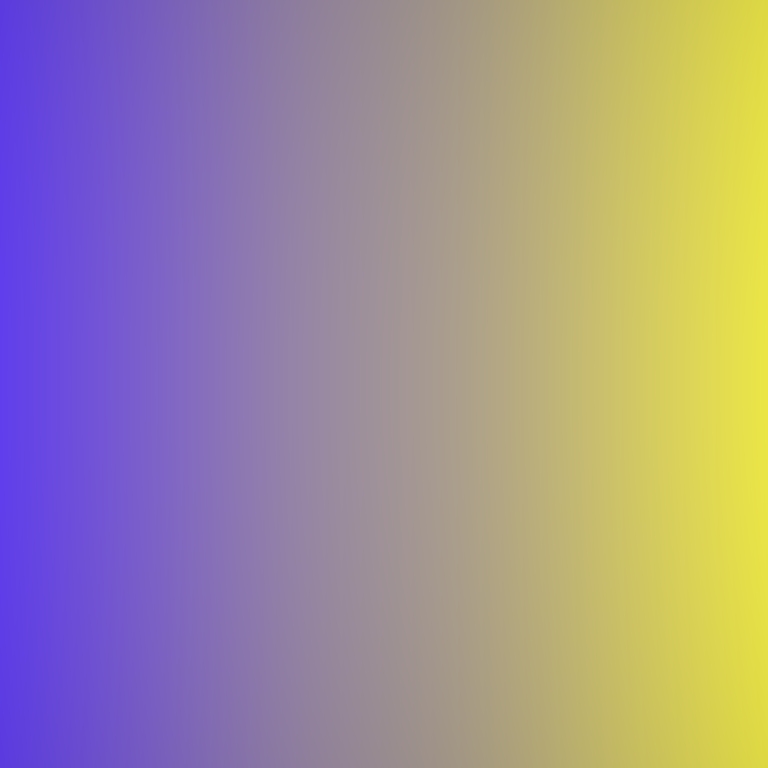
Abstract light effect, smooth gradient from deep blue to bright yellow, calm atmosphere, soft glow, no room, no furniture, no objects.